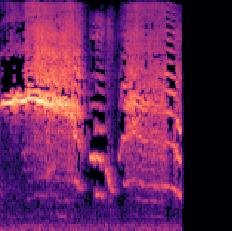
Sound class: Baby cry